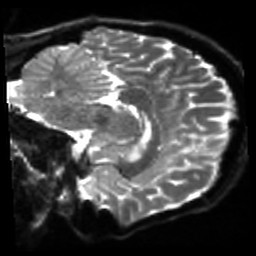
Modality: sbref
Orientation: sagittal
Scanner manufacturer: siemens
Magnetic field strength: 3 T
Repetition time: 4 s
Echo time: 0.0594 s